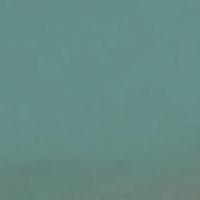
EUNIS habitat code: 15
Species observed at this site:
Aythya fuligula